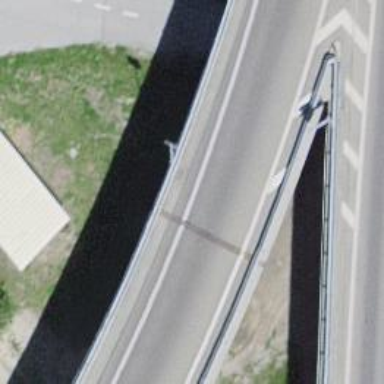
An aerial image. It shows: Bridge with asphalt surface. It is part of motorway link.